Question: I am using bootstrap to show a simple modal window, for some reason though the modal is not blocking any content below it, so I can still click, write and do whatever I want even when the modal shows. Anyone knows how to change it so it actually blocks all other content?
That is all the code there is to this example (no js files or nothing):
'''
<html>
<head>
<link href="lib/bootstrap-2.3.2/css/bootstrap.css" rel="stylesheet" />
<script src="lib/jquery-2.0.3/jquery.js"></script>
<script src="lib/bootstrap-2.3.2/js/bootstrap.js"></script>
</head>
<body>
<div class="content" >
<div class="modal" >
<div class="modal-header">
<h3>Example title</h3>
</div>
<div class="modal-body">example text</div>
<div class="modal-footer">
<button class="btn">No</button>
<button class="btn">Yes</button>
</div>
</div>
<!-- my form with fields etc is here -->
<label>Example field</label><input type="text"></input>
</div>
</body>
</html>
'''
Here is the result:

I have bootstrap css and js files included, given the example below I can still see the text box even tho the modal is showing...
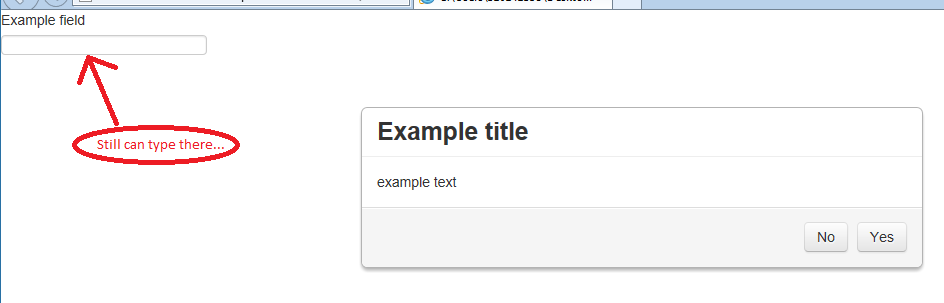
Answer: A previous version of 2.3.2 was broken..
I would recommend you upgrade to Bootstrap 3 and use:
'''
<link href="http://getbootstrap.com/dist/css/bootstrap.css" rel="stylesheet" />
'''
Or you can use <URL>:
'''
<link href="//netdna.bootstrapcdn.com/bootstrap/3.1.0/css/bootstrap.min.css" rel="stylesheet">
<script src="//netdna.bootstrapcdn.com/bootstrap/3.1.0/js/bootstrap.min.js"></script>
'''
And the <URL>